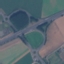
Label: Highway